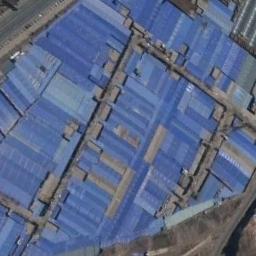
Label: industrial_area